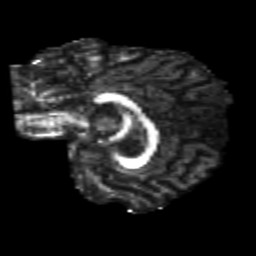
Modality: FA
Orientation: sagittal
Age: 21
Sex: female
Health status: healthy
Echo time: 0.074 s